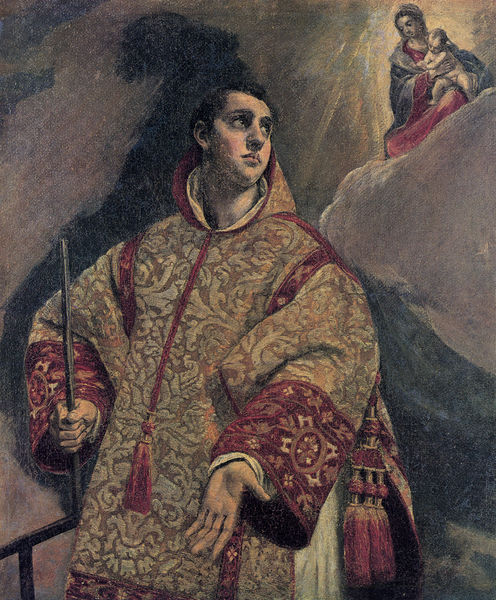
Titel: Die Madonna mit Kind erscheint dem hl. Laurentius
Künstler: El Greco
Standort: Monforte de Lemos (Lugo)
Institution: Colegio de la Campania
Schlagwörter: berg, blau, dunkel, felsen, gemälde, gott, hand, himmel, kopf, mann, schatten, umhang, wasser, weiß, wolken, gelb, grün, ocker, ausschnitt, braun, finger, frau, geste, grau, hell, hintergrund, hut, kleid, licht, mund, nase, ohr, orange, schwarz, zeichnung, blick, rot, weg, wolke, zaun, beige, malerei, muster, ornament, hemd, jung, augen, gesicht, inkarnat, kragen, samt, ärmel, bild, bildnis, hände, portrait, porträt, kirche, sonne, geistlicher, gewand, gold, haare, kordeln, kutte, mantel, stickerei, stoff, kind, mutter, borte, höhle, kinn, lippen, renaissance, rouge, seide, stock, engel, spanien, wangen, ecke, stab, russland, fels, gipfel, lila, violett, klein, schlucht, baby, bischof, blue, cardinal, fancy, hands, king, oil, papst, pope, priest, red, religious, velvet, women, dark hair, gray, green, old, painting, robe, yellow, floral, ornamente, pattern, metall, geländer, überwurf, kordel, quaste, junge, wange, stola, oben, knabe, strahlen, wandern, kohle, winde, faust, offenbarung, strahl, manschetten, kardinal, habit, brokat, damast, altar, schein, gestus, talar, prister, heiligenschein, pfarrer, nimbus, christus, jesus, pieta, untersicht, manierismus, angel, cliff, cloud, heaven, man, rock, sky, wanderer, dolch, tintoretto, vision, messgewand, priester, sun, mönch, erscheinung, heiliger, child, eyes, important, knight, icht, bommel, märtyrer, lich, light, stickereien, erleuchtung, geln, vegetabil, heilig, maria, madonna, look, texture, mutter gottes, stahl, color, shadow, coat, mother, überlängt, el greco, devil, saint, lichtschein, bordeaux, stecken, gemuster, wanderung, kaputze, erlösung, virgin, ornat, quasten, kapuze, russisch, heiligenbild, manieriert, royal, cape, neck, prayer, jesuskind, ceiling, shine, stifter, mariä, maria mit kind, medieval, religion, madonna mit kind, rost, pilger, umdrehen, fingers, god, christ, madonne, stephanus, zottel, bronze, orthodox, christian, joseph, mary, jesusknabe, kirchenmann, rich, stickerie, greco, beiige, geänder, hingebungsvoll, jjesus, kapuzenmantel, pitetá, puscheln, stefan, wolkw, zotteln, father, gesture, stick, sceptre, pray, ratlosigkeit, staff, evil, dream, praying, sticherei, pole, image, halo, borkat, holy, ercheinung, european, infant, virgin mary, maroon, hood, glow, tassle, husband, soulful, nice, tassel, down, pompöses gewand, wolke#, 1515, madonn, mutter maria, ordel, damas, alb, liht, up, manerism, christian art, sight, decorated, fragender, vatican, rod, mother mary, sheen, padded, marry, preacher, prist, churchman, quilted, fring, churck, brokatumhang, embroiled, chriestian, vison, rlight